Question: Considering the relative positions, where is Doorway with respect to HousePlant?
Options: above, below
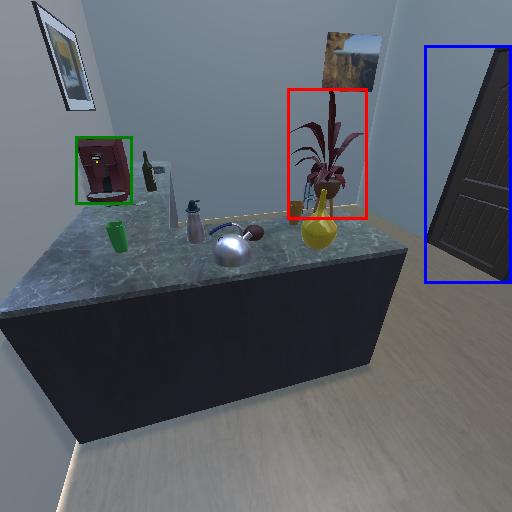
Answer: above